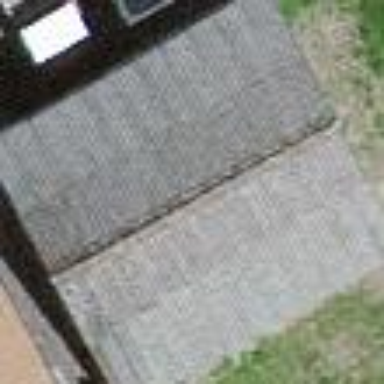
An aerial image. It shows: Shed.